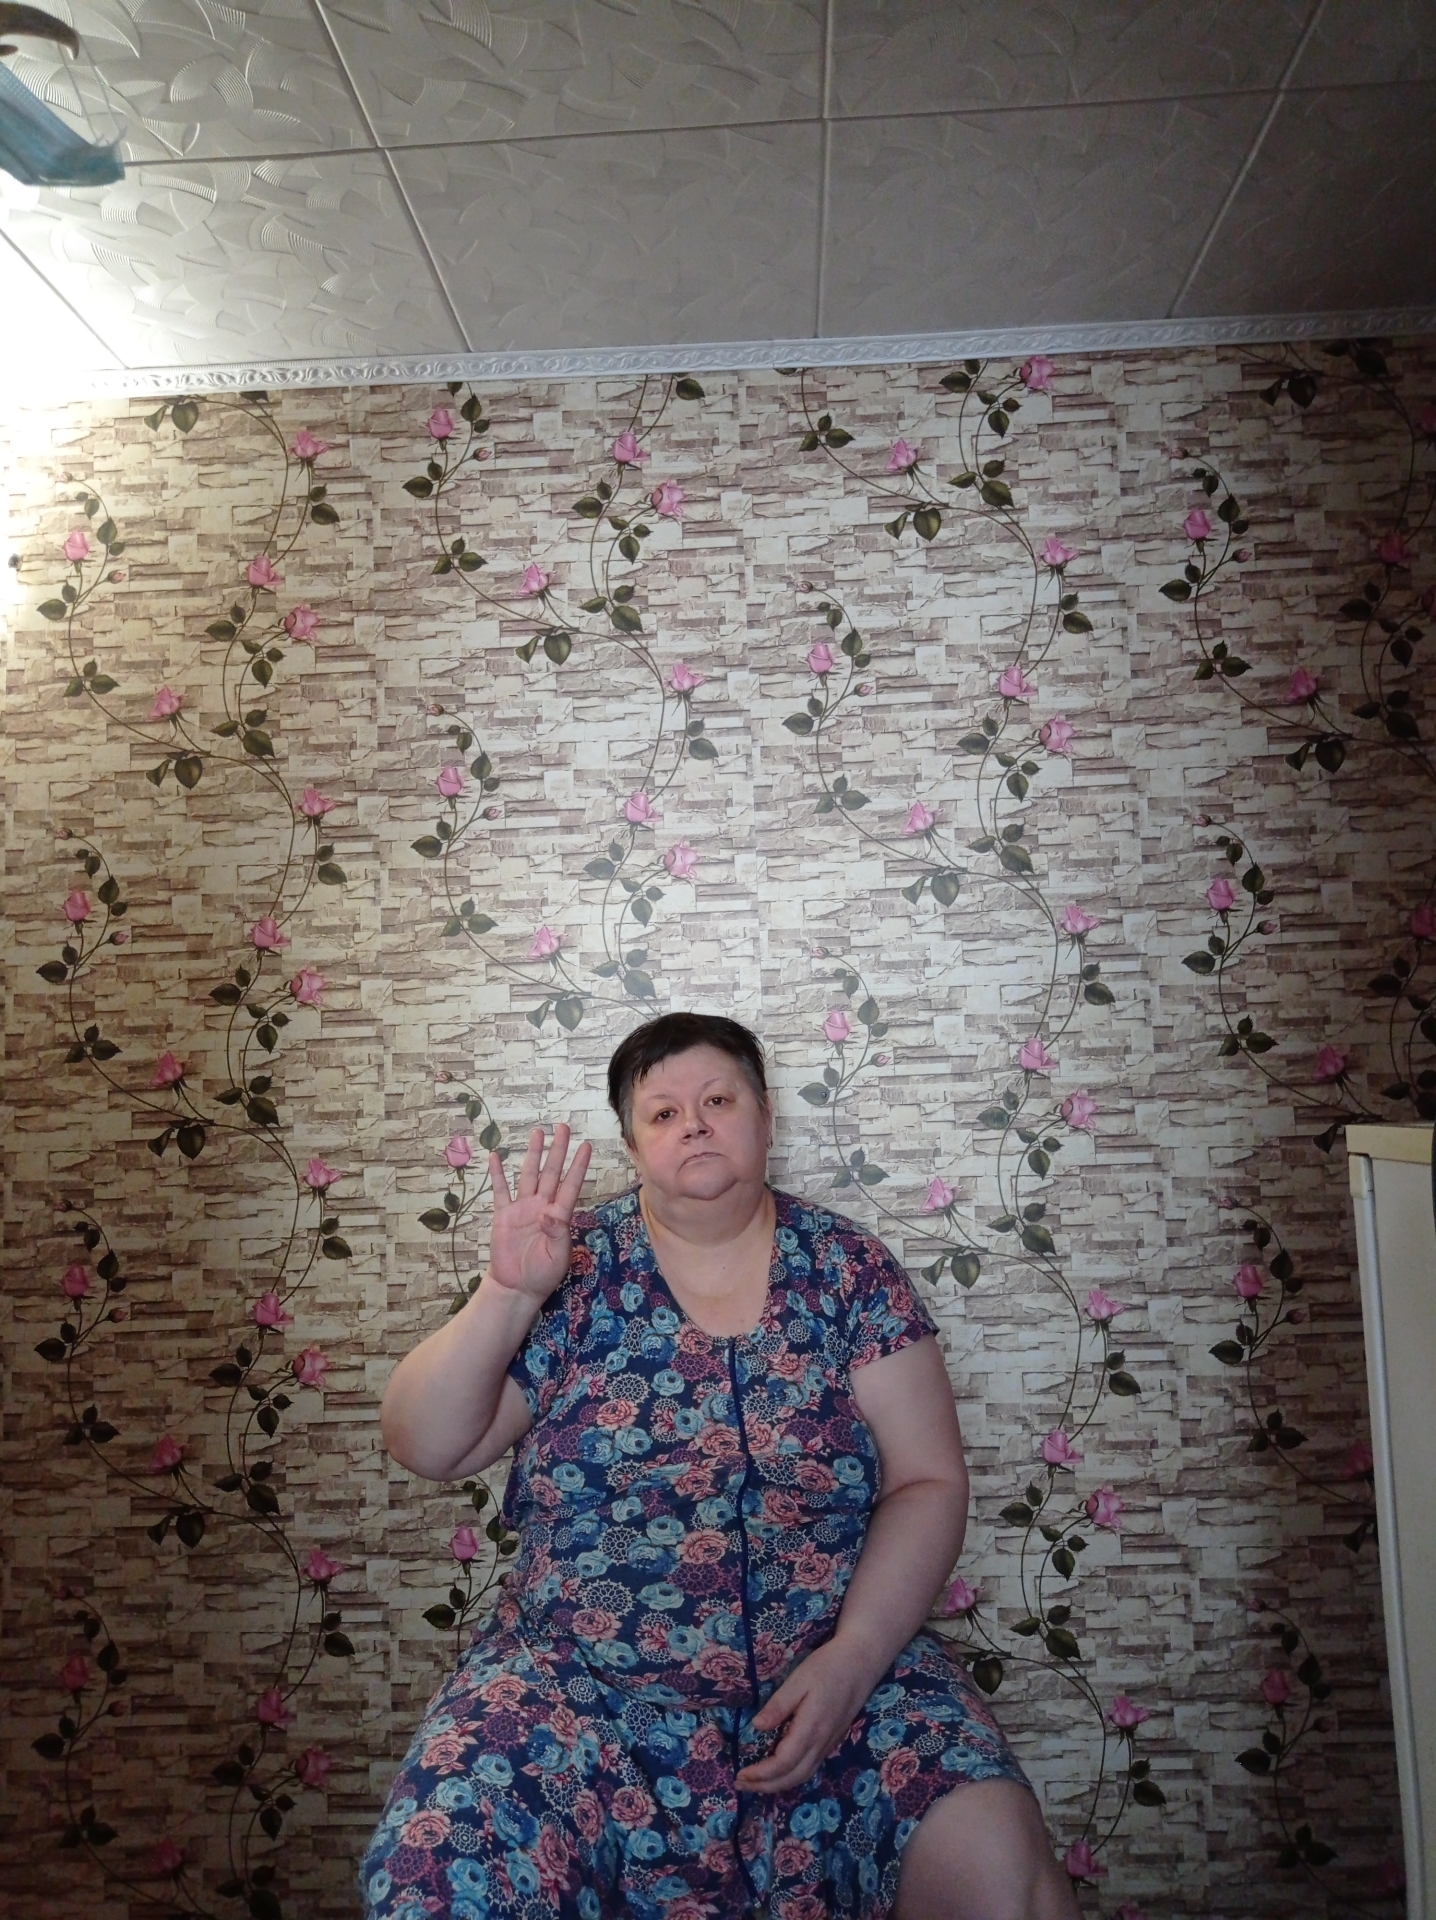
Label: noise